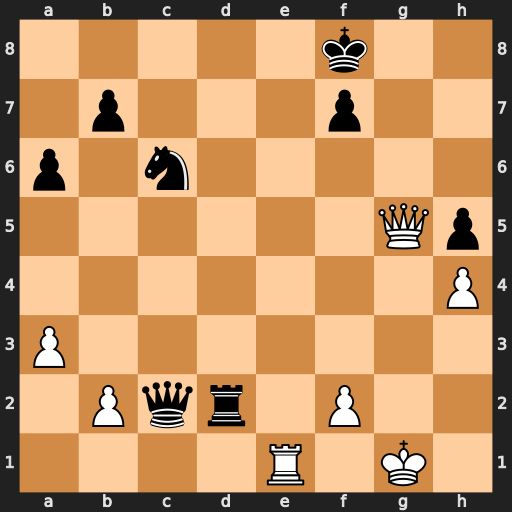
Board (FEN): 5k2/1p3p2/p1n5/6Qp/7P/P7/1Pqr1P2/4R1K1
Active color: w
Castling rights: -
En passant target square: -
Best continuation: Qh6+ Kg8 Re8#